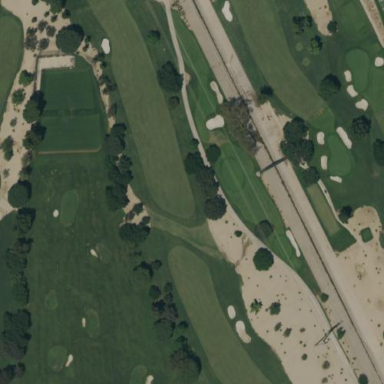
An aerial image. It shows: Driving range located in grassland area.